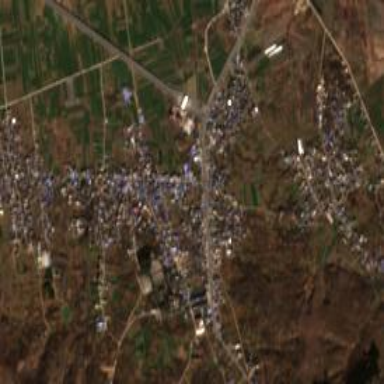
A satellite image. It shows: Ethnic township within town.